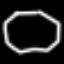
Label: octagon